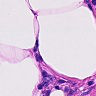
Metastatic tissue present: no